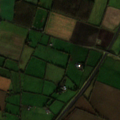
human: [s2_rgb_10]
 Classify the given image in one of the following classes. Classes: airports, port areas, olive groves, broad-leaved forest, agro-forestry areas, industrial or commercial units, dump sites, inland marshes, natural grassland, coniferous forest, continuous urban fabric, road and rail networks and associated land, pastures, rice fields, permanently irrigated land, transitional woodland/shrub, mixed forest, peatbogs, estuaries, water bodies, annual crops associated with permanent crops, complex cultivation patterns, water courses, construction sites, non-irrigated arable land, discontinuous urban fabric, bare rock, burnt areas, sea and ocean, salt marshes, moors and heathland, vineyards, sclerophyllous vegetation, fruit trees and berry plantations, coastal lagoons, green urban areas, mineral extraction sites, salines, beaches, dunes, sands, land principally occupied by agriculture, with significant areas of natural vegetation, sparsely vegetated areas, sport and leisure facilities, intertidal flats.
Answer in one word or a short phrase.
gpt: non-irrigated arable land, pastures, transitional woodland/shrub